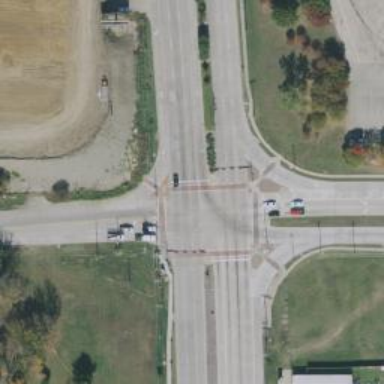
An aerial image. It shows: Crossing on footway.